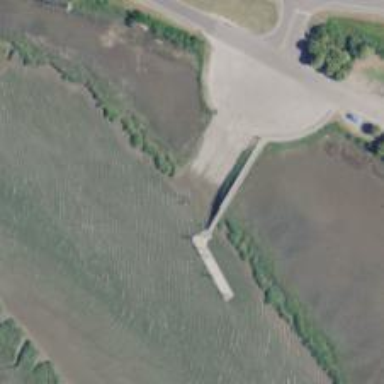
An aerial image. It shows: This slipway is service road leading to leisure land area.